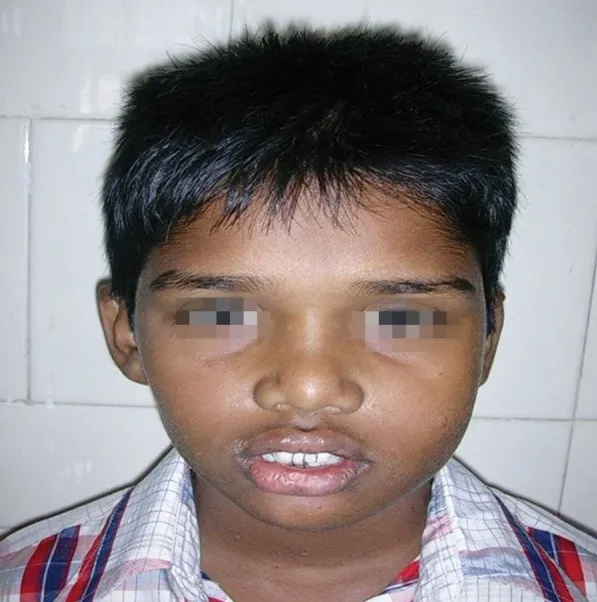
After a week, patient was recalled for the check-up.
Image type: medical_photograph (oral_photograph)